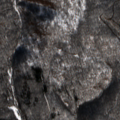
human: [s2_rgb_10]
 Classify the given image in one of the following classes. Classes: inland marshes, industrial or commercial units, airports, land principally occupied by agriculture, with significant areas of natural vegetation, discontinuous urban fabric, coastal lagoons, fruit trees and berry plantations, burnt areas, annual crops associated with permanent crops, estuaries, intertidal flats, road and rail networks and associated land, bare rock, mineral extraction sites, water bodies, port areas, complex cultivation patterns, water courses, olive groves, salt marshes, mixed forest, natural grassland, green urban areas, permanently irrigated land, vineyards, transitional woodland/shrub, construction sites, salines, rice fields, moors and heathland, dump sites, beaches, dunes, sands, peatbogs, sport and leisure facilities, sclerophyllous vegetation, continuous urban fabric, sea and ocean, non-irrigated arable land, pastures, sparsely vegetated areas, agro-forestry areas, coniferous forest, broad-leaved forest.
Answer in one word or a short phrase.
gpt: broad-leaved forest, coniferous forest